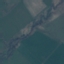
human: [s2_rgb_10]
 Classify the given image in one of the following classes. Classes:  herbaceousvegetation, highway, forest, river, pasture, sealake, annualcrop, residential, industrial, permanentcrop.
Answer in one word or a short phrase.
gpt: Pasture